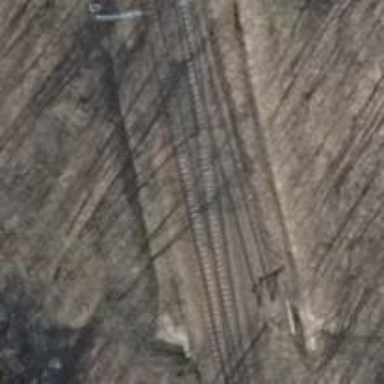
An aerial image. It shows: Railway yard with electrified contact lines.